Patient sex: M
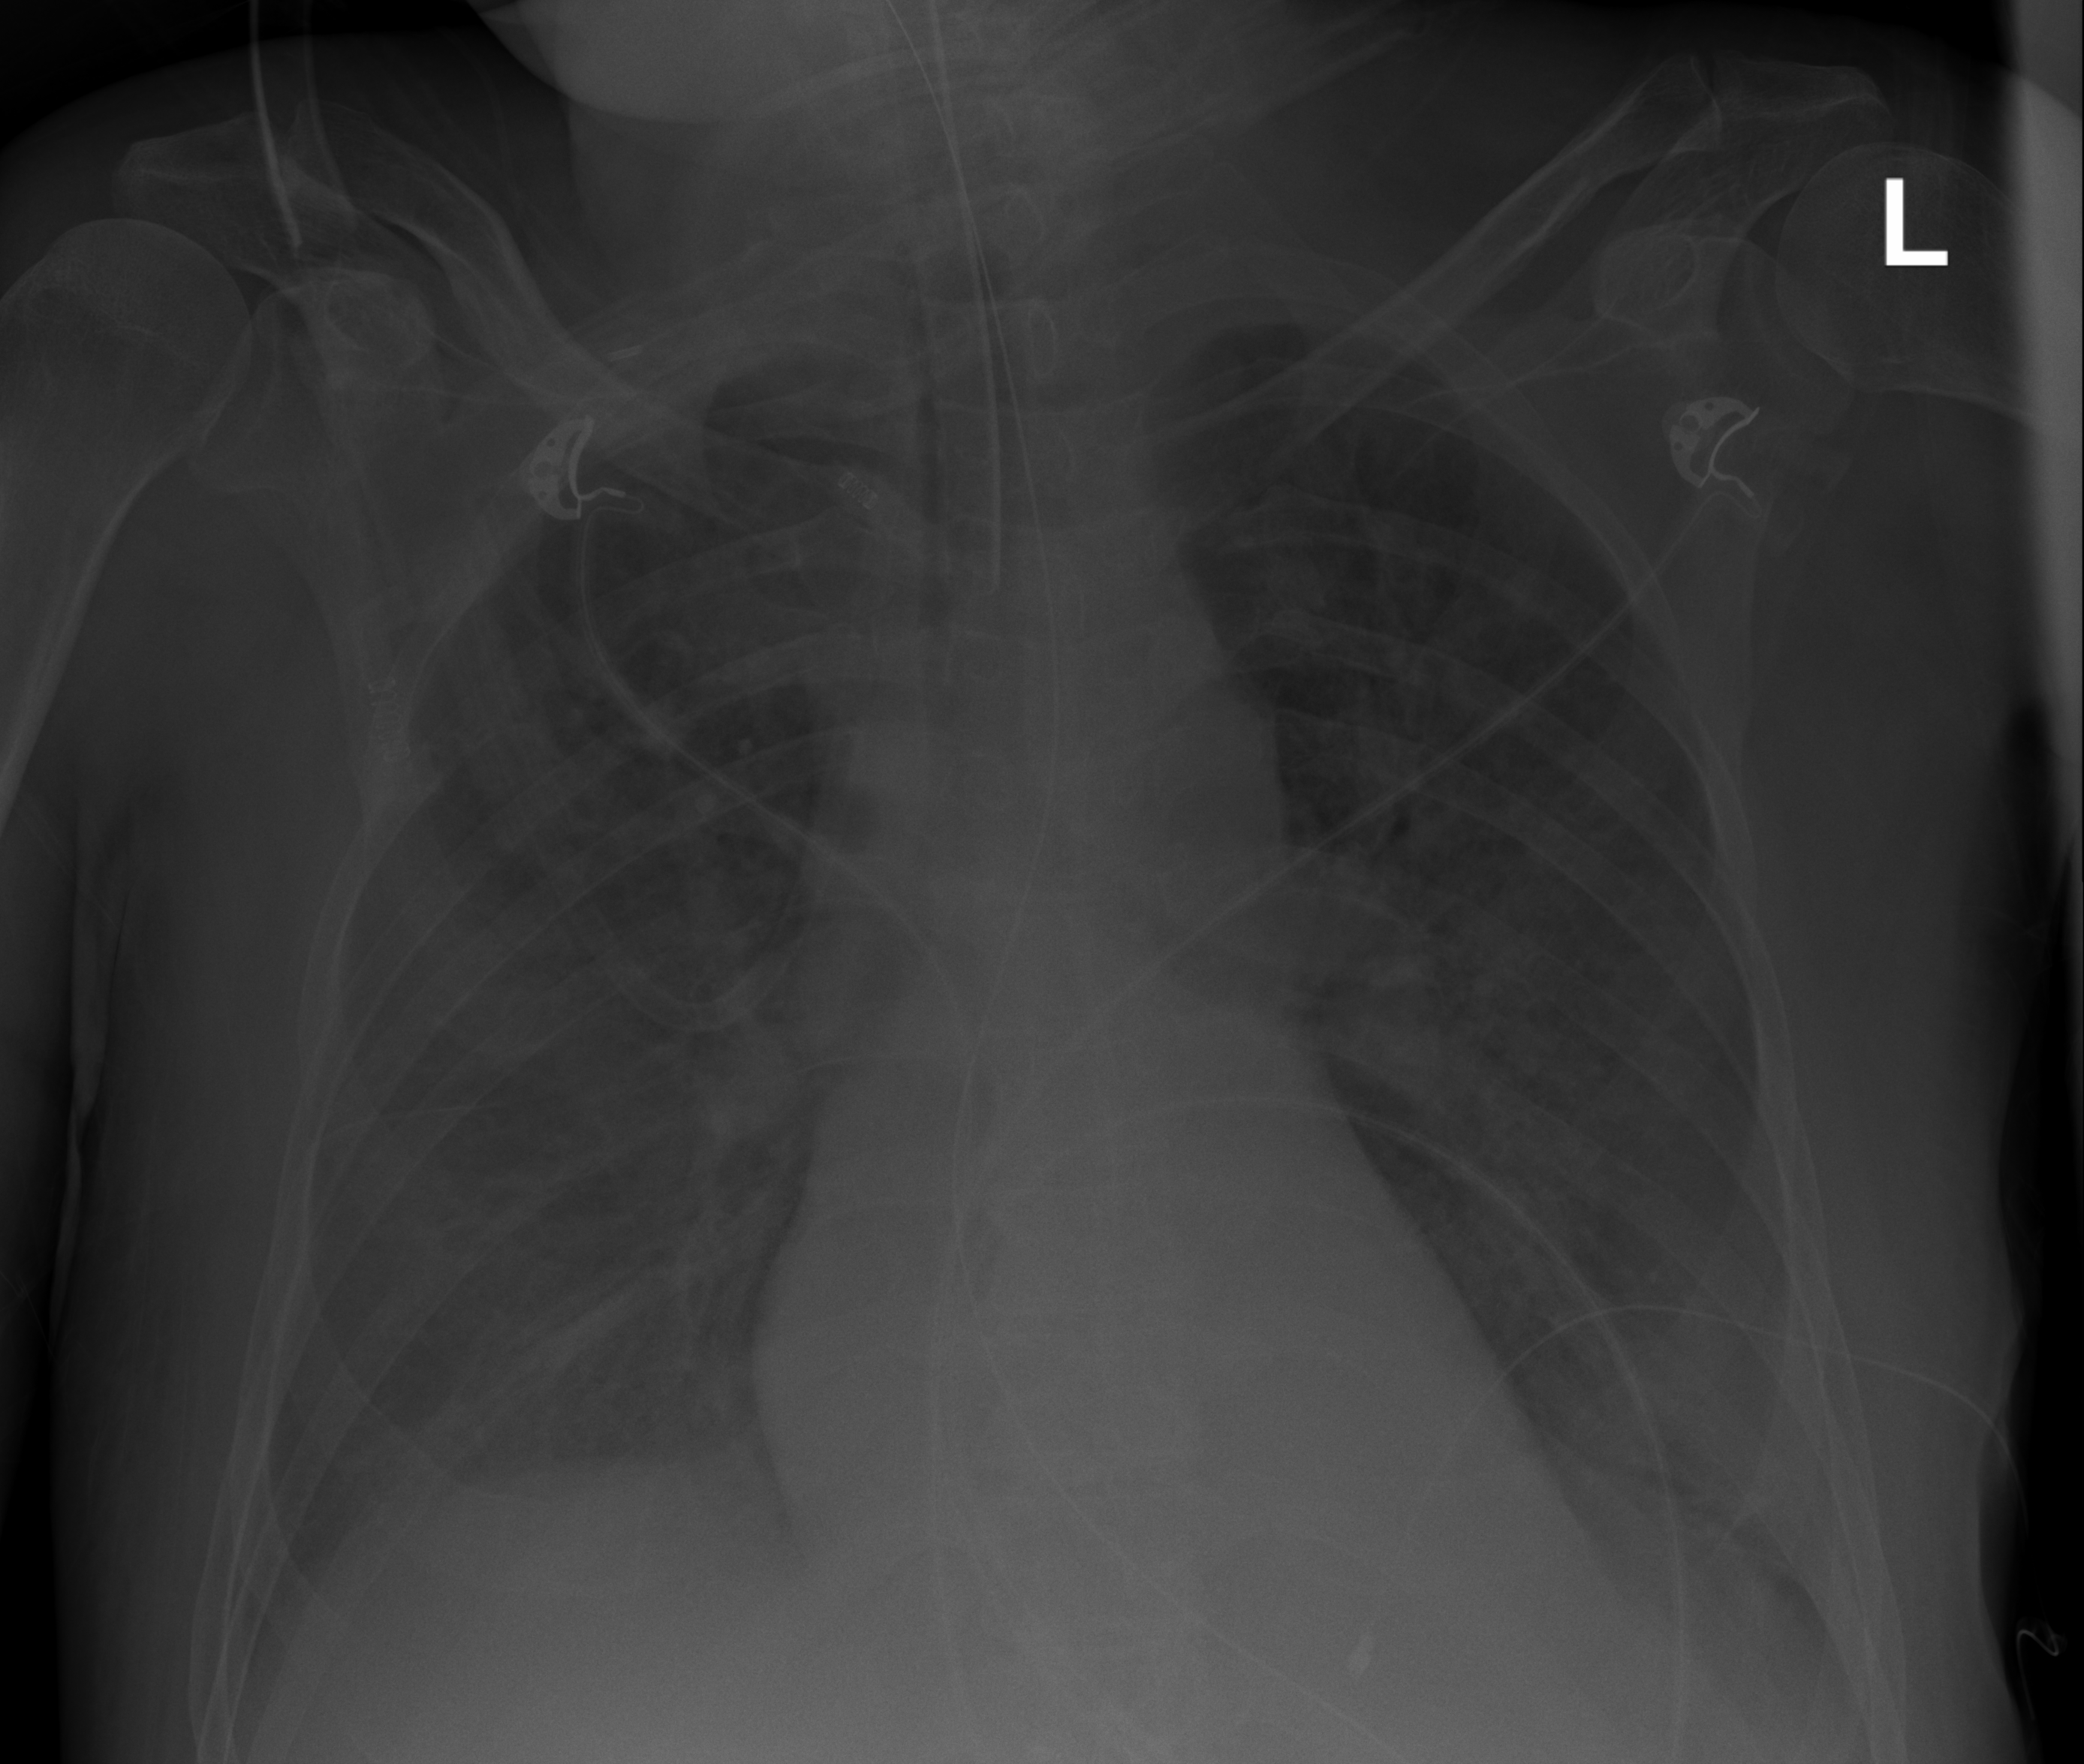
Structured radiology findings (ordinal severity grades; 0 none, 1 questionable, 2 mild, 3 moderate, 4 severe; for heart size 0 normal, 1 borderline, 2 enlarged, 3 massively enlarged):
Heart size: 0
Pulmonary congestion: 2
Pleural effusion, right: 2
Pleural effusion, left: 1
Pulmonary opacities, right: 2
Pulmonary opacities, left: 2
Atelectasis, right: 2
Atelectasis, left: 1